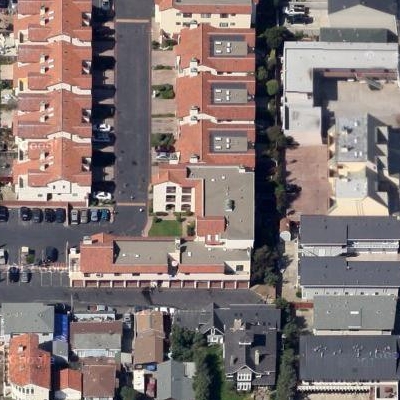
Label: fResident